Interaction volume radius: 10 \u00c5
Interaction volume height: 15 \u00c5
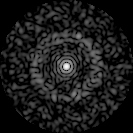
Disorder parameter: 0.8465